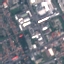
Land use / land cover: Industrial